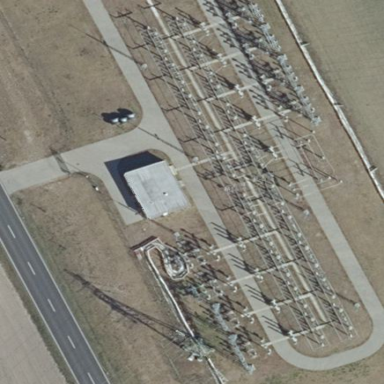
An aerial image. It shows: Outdoor distribution substation protected by fence.